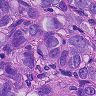
Metastatic tissue present: yes